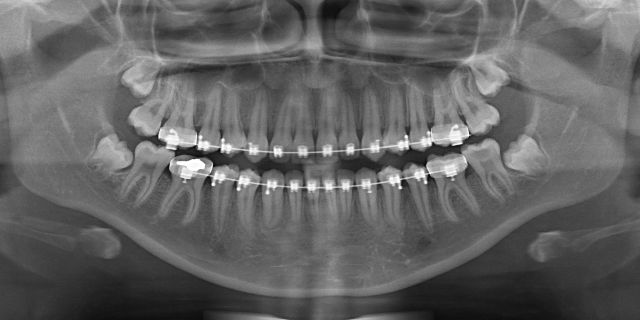
adult